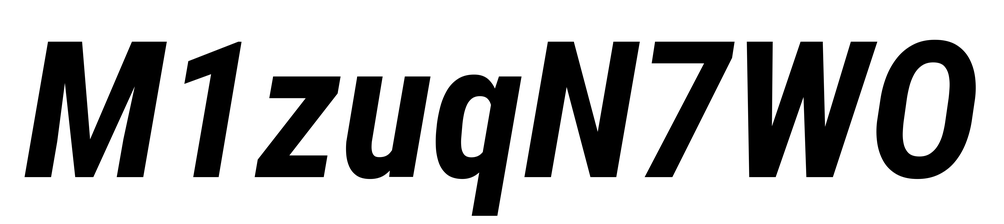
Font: Roboto-Italic_Condensed_Bold_Italic